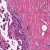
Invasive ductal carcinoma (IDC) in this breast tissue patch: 0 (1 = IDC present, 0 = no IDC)